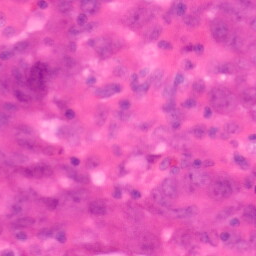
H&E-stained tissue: Colon